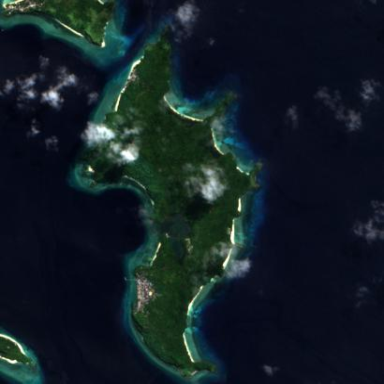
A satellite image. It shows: Island with natural coastline.